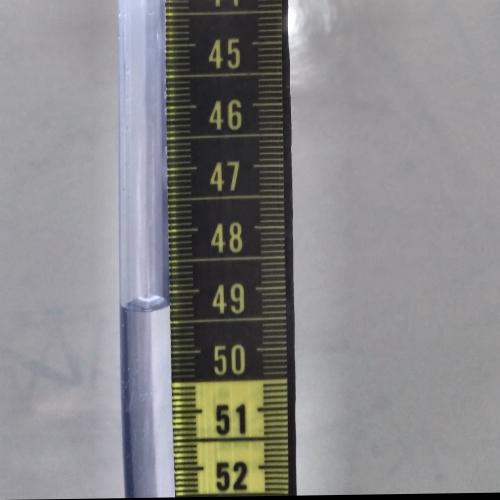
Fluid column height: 49.3 cm